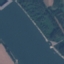
Label: River